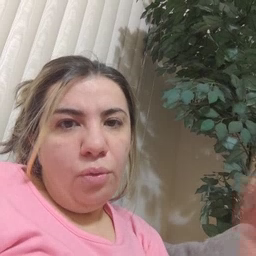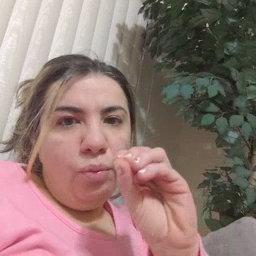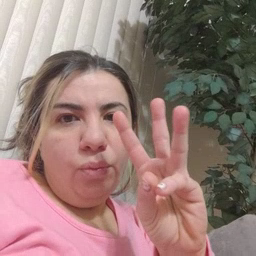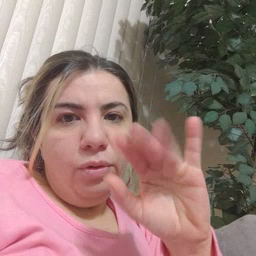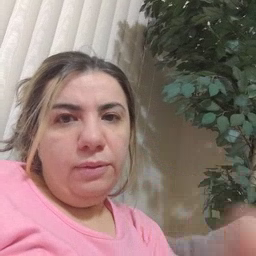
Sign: owie